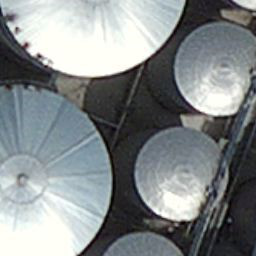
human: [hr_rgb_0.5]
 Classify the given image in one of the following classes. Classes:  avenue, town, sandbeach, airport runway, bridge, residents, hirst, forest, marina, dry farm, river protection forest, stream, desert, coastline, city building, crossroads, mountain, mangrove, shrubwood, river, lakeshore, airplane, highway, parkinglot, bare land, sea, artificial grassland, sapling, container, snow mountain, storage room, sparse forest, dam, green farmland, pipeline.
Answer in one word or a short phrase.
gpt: storage room